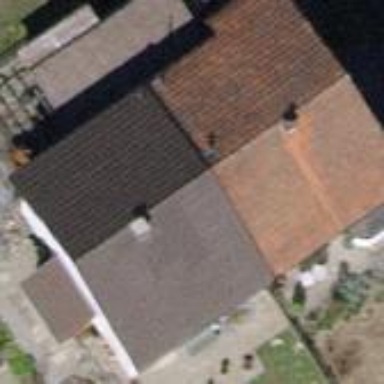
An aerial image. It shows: Semidetached house with gabled roof.